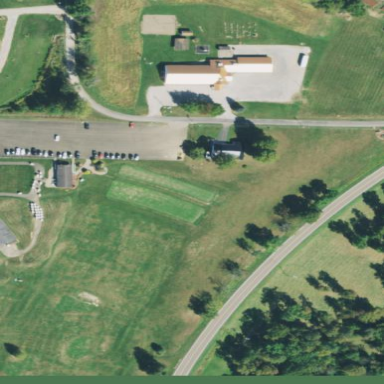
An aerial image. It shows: Grassy area used as driving range for golf.